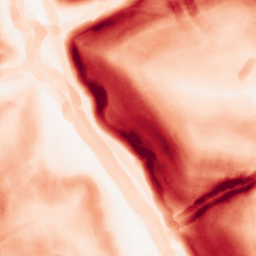
Category: morphological
Decomposition family: morphological_gradient
Decomposition parameters: size: 7
shape: disk
Upsampling method: quintic
Upsampling parameters: scale: 8
Upsampling scale: 8